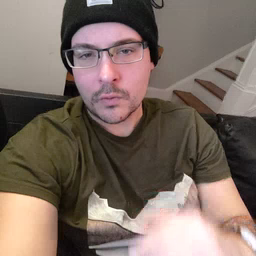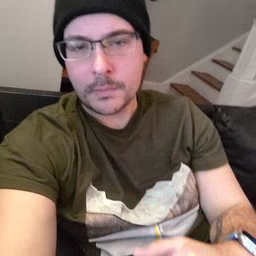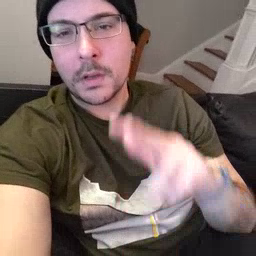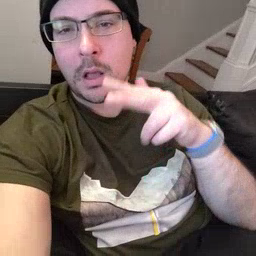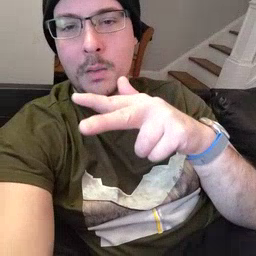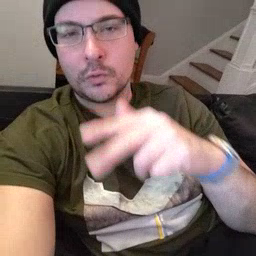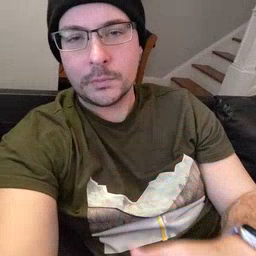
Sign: helicopter